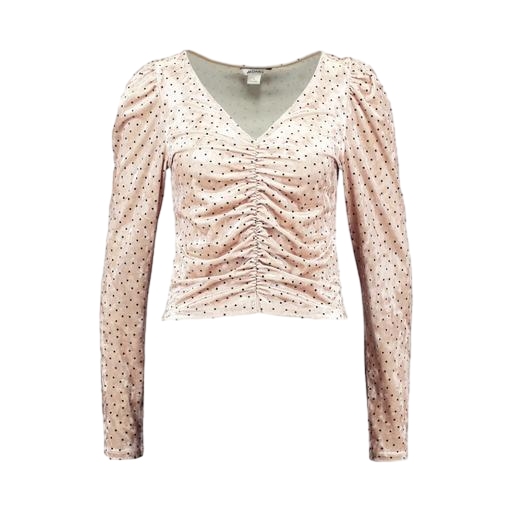
beige josephine long-sleeve top, pink printed studded t-shirt only macy, multicolor v-neck top only macy, white background